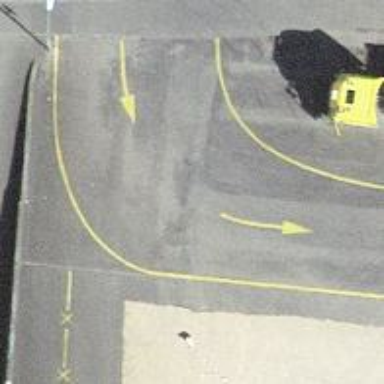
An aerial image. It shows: Asphalt driveway for service vehicles.